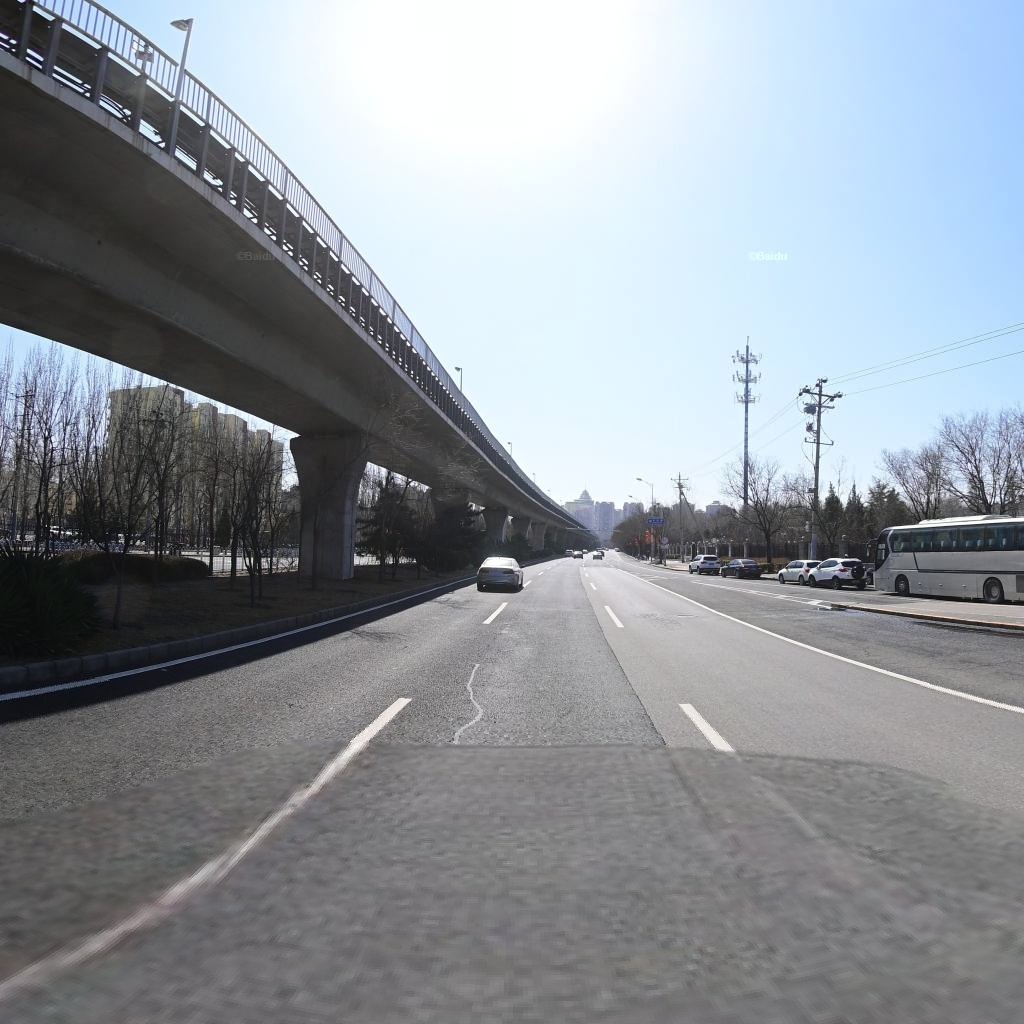
Region: Chaoyang
Road damage annotations: longitudinal patch, longitudinal crack